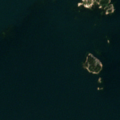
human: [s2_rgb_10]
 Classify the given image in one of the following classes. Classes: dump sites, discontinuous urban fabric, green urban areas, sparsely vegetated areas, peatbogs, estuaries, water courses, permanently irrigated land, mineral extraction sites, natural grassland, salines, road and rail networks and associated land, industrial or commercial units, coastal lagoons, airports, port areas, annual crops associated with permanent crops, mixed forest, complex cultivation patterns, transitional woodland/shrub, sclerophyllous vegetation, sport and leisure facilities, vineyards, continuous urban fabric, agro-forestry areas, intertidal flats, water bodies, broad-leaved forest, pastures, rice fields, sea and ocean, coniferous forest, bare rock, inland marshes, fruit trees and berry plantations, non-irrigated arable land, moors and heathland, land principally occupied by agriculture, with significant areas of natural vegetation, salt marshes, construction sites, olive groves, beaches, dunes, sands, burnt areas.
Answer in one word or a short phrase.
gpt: sea and ocean